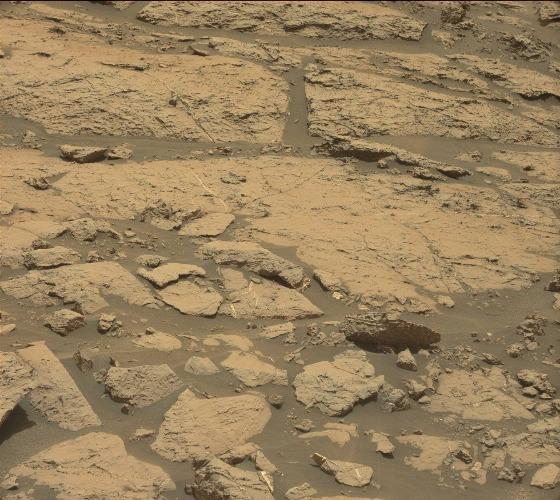
Terrain classes present: Bedrock, Gravel / Sand / Soil, Rock, Shadow